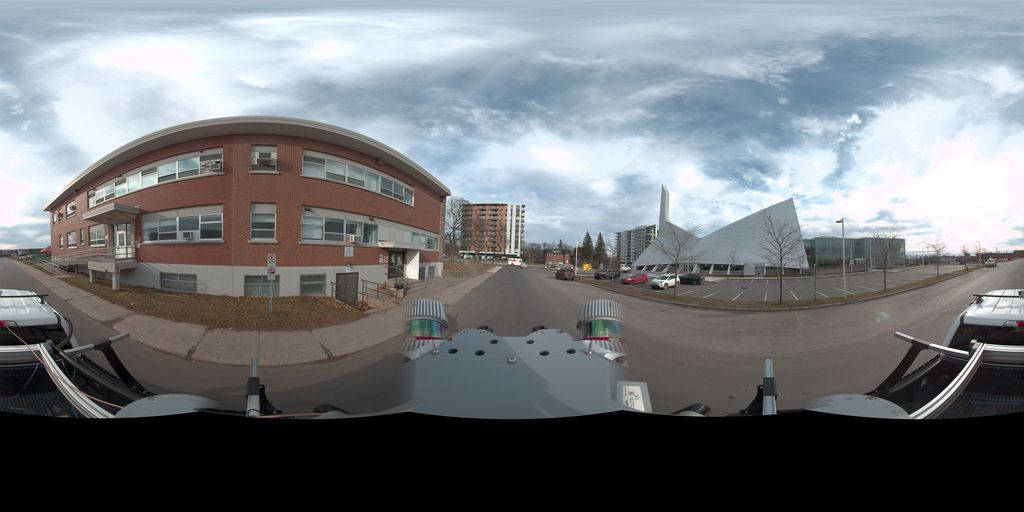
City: quebec_city